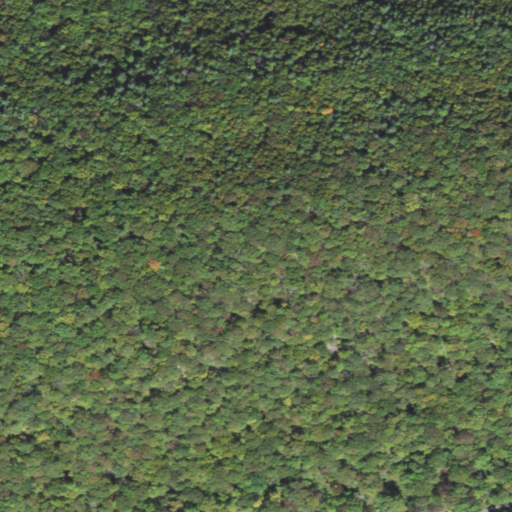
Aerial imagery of cape in Pennsylvania named South Prong Thick Mountain containing deciduous forest, mixed forest, and open development